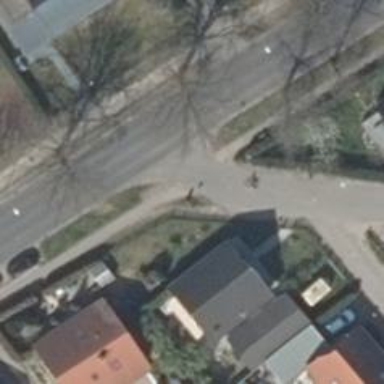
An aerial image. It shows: Asphalt road in residential area.